Field crop: maize
Growth stage: 2
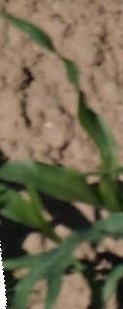
Species: maize